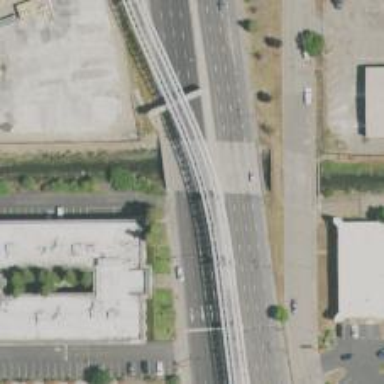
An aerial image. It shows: Bridge crossing over highway trunk expressway.